Field crop: maize
Growth stage: 2
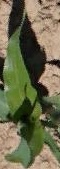
Species: maize